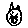
Label: cat